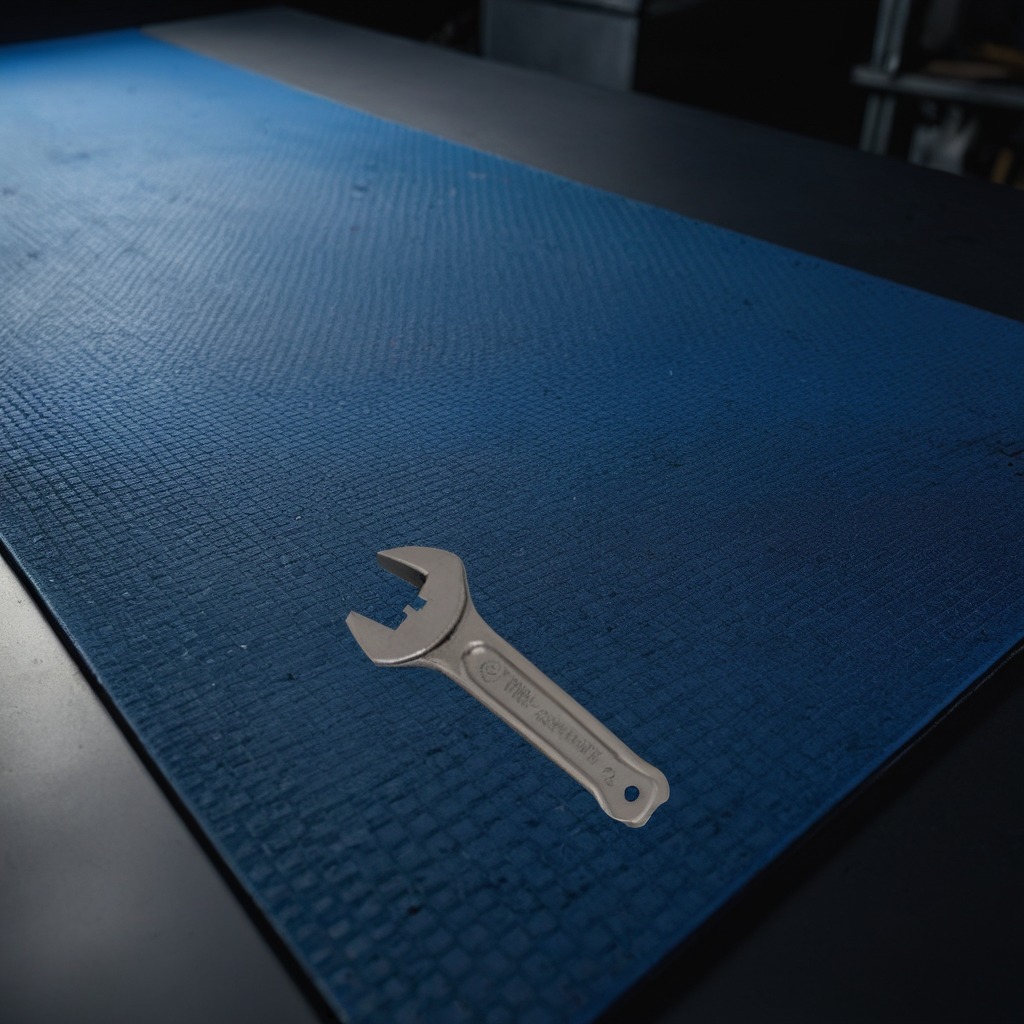
An wrench is lying on a clean granite tabletop covered with a blue rubber mat inside a workshop at night dim ambient light soft shadows worn but beneath the mat.